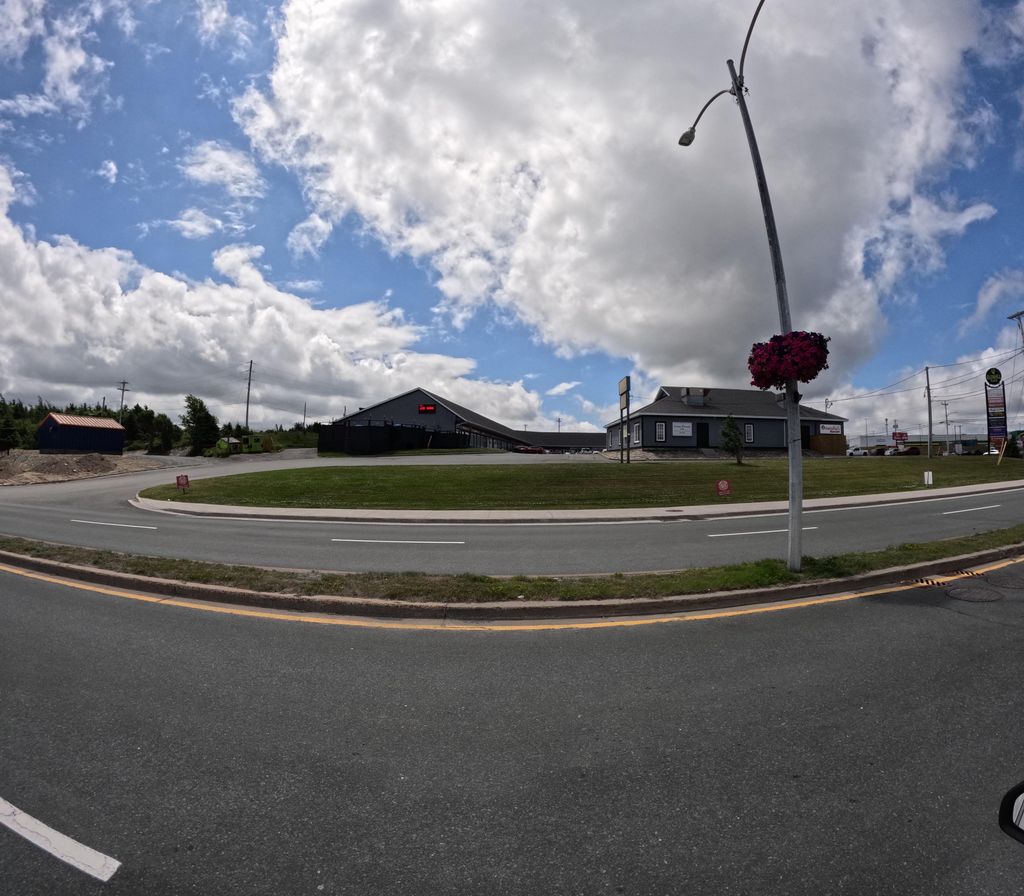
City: st_johns